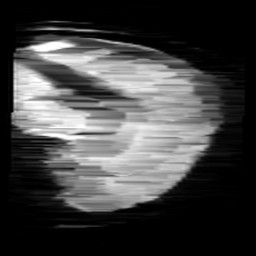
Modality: minIP
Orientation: sagittal
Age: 9
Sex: female
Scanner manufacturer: siemens
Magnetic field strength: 3 T
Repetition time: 0.027 s
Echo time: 0.02 s